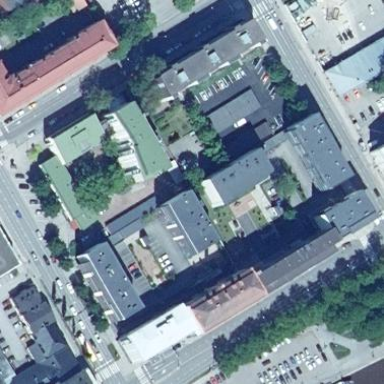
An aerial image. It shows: Residential area situated within city block.